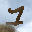
Label: 1